Question: I try to show spectrum of simple sin wave as we know a single sin wave with fixed frequency must have on peak in its spectrum I write this code but I can't get this one peak what is wrong in my code:
'''
clc
nsteps=200;%number of signal elements in time domain
i=sqrt(-1);
NFREQS=100;%number of elements in frequency domain
ddx=1e-9;
dt=ddx/(6e8);%separation between each time domain elements
lambdai=150e-9;
lambdaf=500e-9;
freqi=3e8/lambdai;
freqf=3e8/lambdaf;
freq=zeros(1,NFREQS);
for j=1:NFREQS
freq(j)=freqi-j*(freqi-freqf)/NFREQS;%desired frequency domain
end
arg=2*pi*freq*dt;
et=zeros(nsteps,1);
for j=1:nsteps
et(j)=sin(2*pi*3e15*j*dt);%sin wave in time domain
end
e=zeros(NFREQS,1);
for n=1:NFREQS
for j=1:nsteps
e(n)=e(n)+et(j)*exp(-i*arg(n)*n);%sin wave in frequency domain
end
end
lambda=linspace(lambdai,lambdaf,NFREQS);
plot(lambda,abs(e))
'''

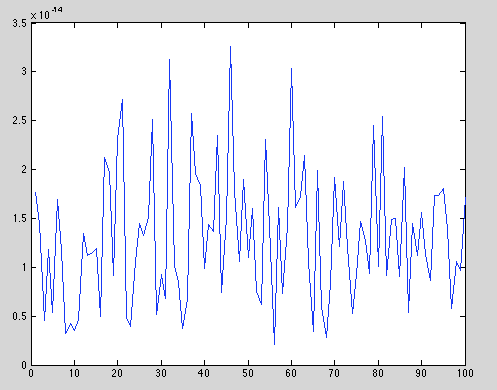
Answer: The key point in here is using window function. The resulted code is this:
'''
clc
clear
nsteps=40000;
i=sqrt(-1);
Sc=0.5;
ddx=1e-9;
dt=ddx*Sc/(3e8);
lambdai=100e-9;
lambdaf=700e-9;
lambda=lambdai:1e-9:lambdaf;
[m,NFREQS]=size(lambda);
freq=3e8./lambda;
et=zeros(nsteps,1);
for j=1:nsteps
et(j)=sin(2*pi*3e8/(300e-9)*dt*j);%sin wave in time domain
end
w=blackman(nsteps);%window function for periodic functions
for j=1:nsteps
et(j)=et(j)*w(j);
end
e=zeros(1,NFREQS);
for n=1:NFREQS
for j=1:nsteps
e(n)=e(n)+et(j)*exp(-i*2*pi*freq(n)*dt*j);
end
end
plot(lambda,abs(e))
'''
And the result is: